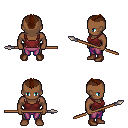
a pixel art fantasy rpg character, male body template, human, dark skin, maroon pirate shirt, magenta pants, brown short mohawk hairstyle, brown shoes, spear, four views (front, back, left, right), 2x2 character sprite sheet, small pixel art, hard edges, no anti-aliasing